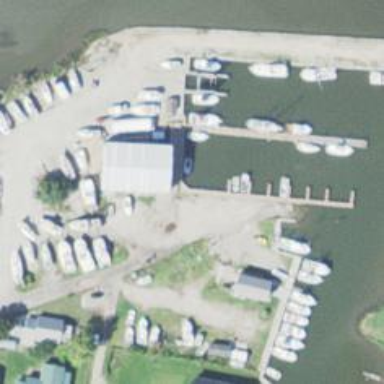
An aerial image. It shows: Boat storage facility.